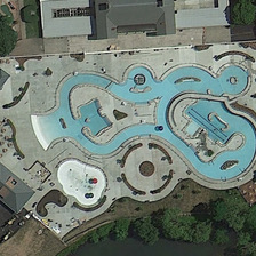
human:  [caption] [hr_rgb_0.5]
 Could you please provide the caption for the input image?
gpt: here is a irregular shaped swimming pool on the concrete beside a river .

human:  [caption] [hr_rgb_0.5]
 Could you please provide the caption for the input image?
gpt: it is a playground park with a pool inside it .

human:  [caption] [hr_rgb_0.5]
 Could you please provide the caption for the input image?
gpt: There is a swimming lane in the park near some trees.

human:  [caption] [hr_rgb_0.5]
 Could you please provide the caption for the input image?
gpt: there is a unique swimming pool in the frond of the building with gray roof .

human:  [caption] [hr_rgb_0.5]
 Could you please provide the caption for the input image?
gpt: There is a swimming track in the park near some trees.